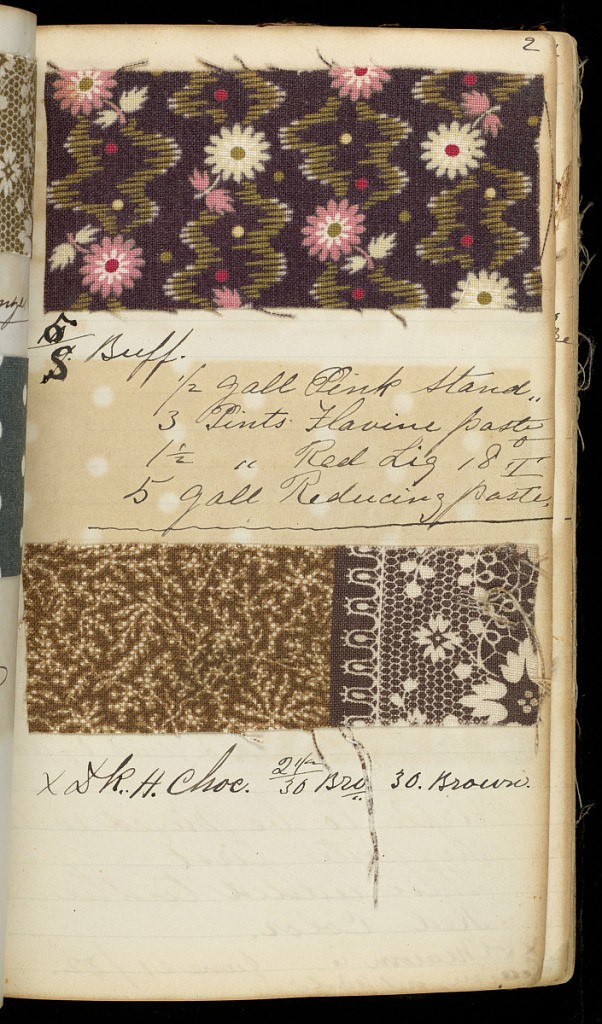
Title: Printer's sample book
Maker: Old Pacific Print Works, Lawrence, MA, USA
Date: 1882–83
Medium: leather, paper, cotton and wool Technique: printed plain weave and 2/2 twill
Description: Small notebook with handwritten formulas for dyestuffs to be used for printing textiles. Contains 195 samples of printed fabric. Inside cover pasted with newspaper clippings.